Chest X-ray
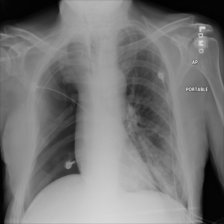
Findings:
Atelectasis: negative
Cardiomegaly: negative
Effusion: negative
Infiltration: positive
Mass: negative
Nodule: negative
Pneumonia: positive
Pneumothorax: negative
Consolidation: negative
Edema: negative
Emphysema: negative
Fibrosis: negative
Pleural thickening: negative
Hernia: negative